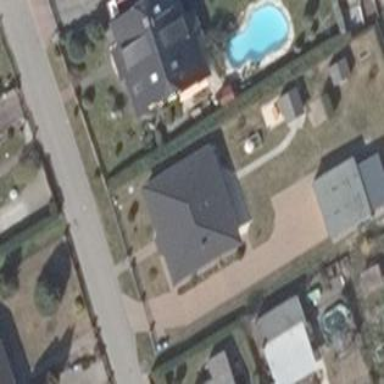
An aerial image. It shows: Simple house.